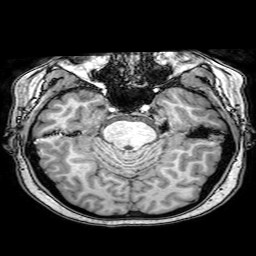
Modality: T1w
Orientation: coronal
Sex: female
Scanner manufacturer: philips
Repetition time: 0.008101 s
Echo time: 0.00371 s